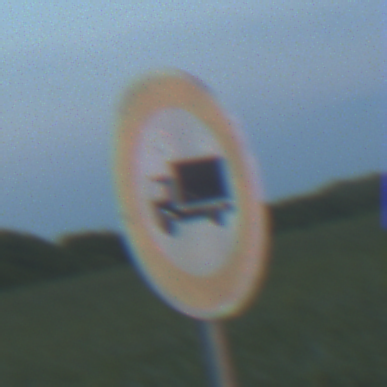
Verkehrszeichen: VerbotFuerKraftfahrzeugeUeberDreiKommaFuenfTonnen
Umgebung: Outdoor, Nature
Tageszeit: SunriseSunset
Wetter: PartlyCloudy
Licht: Natural
Jahreszeit: NotSpecified
Kontrast: MediumContrast